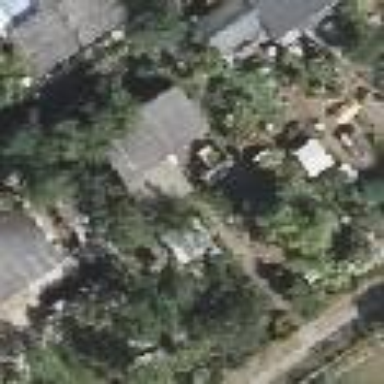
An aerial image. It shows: Plot in the allotments.